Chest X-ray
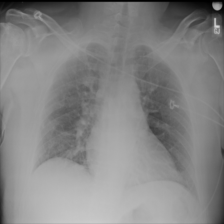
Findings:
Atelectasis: negative
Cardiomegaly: negative
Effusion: negative
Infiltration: negative
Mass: negative
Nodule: negative
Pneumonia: negative
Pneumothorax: negative
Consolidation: negative
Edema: negative
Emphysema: negative
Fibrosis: negative
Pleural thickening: negative
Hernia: negative